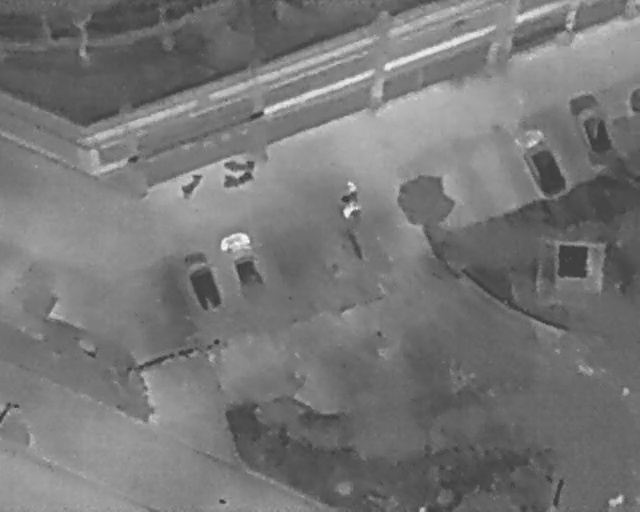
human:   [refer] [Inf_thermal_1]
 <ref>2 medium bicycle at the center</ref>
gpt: <box>[[35, 31, 38, 38, 167], [36, 28, 38, 35, 2]]</box>

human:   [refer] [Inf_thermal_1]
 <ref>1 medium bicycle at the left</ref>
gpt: <box>[[27, 34, 32, 37, 38]]</box>

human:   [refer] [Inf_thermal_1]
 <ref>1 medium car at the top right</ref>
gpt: <box>[[86, 21, 98, 28, 157]]</box>

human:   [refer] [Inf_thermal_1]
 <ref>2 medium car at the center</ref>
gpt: <box>[[26, 51, 36, 57, 160], [32, 48, 43, 54, 160]]</box>